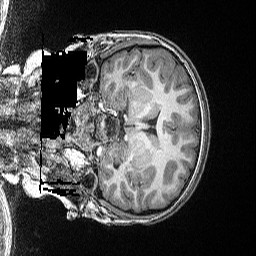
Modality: T1w
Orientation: coronal
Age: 84
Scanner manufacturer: siemens
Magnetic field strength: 3 T
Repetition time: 2.5 s
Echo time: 0.00347 s